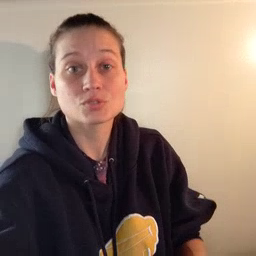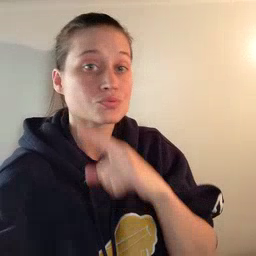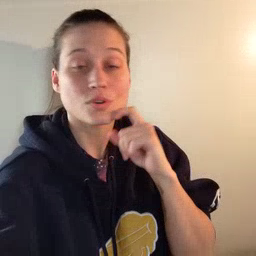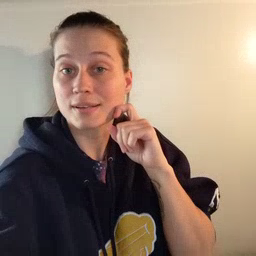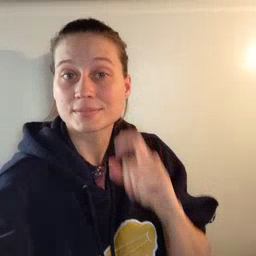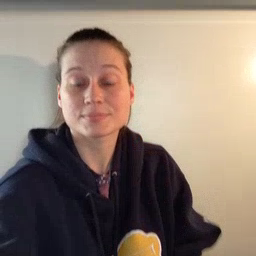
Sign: dry